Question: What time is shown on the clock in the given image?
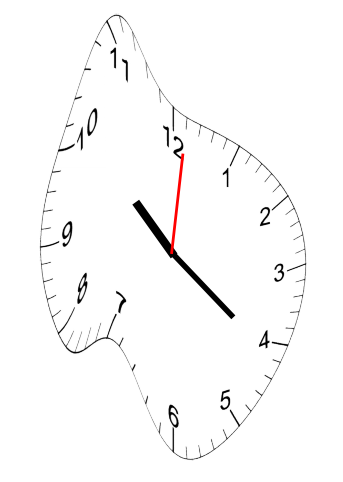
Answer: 10:21:01